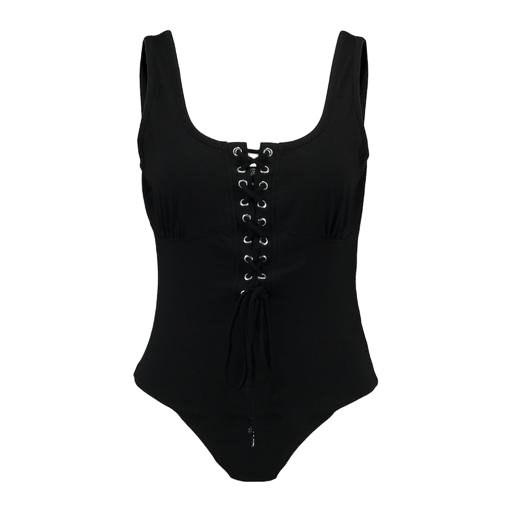
black lace-up tank, black one piece, black tie-front tank, white background